Question:
I am trying to change the width of the grey area and move the circle layer based on some value from 1 to 100.
I am using D3.js with SVG images. Below is the code of the svg image but I am not able to change width since the path tag doesn't have any direct attribute to do that.
'''
<?xml version="1.0" encoding="UTF-8"?>
<!DOCTYPE svg PUBLIC "-//W3C//DTD SVG 1.1//EN" "http://www.w3.org/Graphics/SVG/1.1/DTD/svg11.dtd">
<!-- Creator: CorelDRAW -->
<svg xmlns="http://www.w3.org/2000/svg" xml:space="preserve" width="2480px" height="3508px" style="shape-rendering:geometricPrecision; text-rendering:geometricPrecision; image-rendering:optimizeQuality; fill-rule:evenodd; clip-rule:evenodd"
viewBox="0 0 2480 3507.43">
<defs>
<style type="text/css">
<![CDATA[
.str0 {stroke:#989B9F;stroke-width:2.08354}
.str1 {stroke:#989B9F;stroke-width:2.08354}
.str2 {stroke:#989B9F;stroke-width:2.08354}
.fil0 {fill:url(#id0)}
.fil1 {fill:url(#id1)}
.fil2 {fill:url(#id2)}
]]>
</style>
<linearGradient id="id0" gradientUnits="userSpaceOnUse" x1="301.84" y1="146.253" x2="301.84" y2="122.891">
<stop offset="0" style="stop-color:#D7D9DC"/>
<stop offset="1" style="stop-color:white"/>
</linearGradient>
<linearGradient id="id1" gradientUnits="userSpaceOnUse" x1="191.679" y1="122.891" x2="191.679" y2="146.253">
<stop offset="0" style="stop-color:#D7D9DC"/>
<stop offset="1" style="stop-color:#42494C"/>
</linearGradient>
<linearGradient id="id2" gradientUnits="userSpaceOnUse" x1="259.354" y1="155.487" x2="259.354" y2="113.657">
<stop offset="0" style="stop-color:#D7D9DC"/>
<stop offset="1" style="stop-color:white"/>
</linearGradient>
</defs>
<g id="Layer_x0020_1">
<metadata id="CorelCorpID_0Corel-Layer"/>
<path class="fil0 str0" d="M470.747 146.253l-337.814 0c-6.42438,0 -11.6808,-5.25642 -11.6808,-11.6808l0 0c0,-6.42438 5.25642,-11.6808 11.6808,-11.6808l337.814 0c6.42438,0 11.6808,5.25642 11.6808,11.6808l0 0c0,6.42438 -5.25642,11.6808 -11.6808,11.6808z"/>
</g>
<g id="Layer_x0020_2">
<metadata id="CorelCorpID_1Corel-Layer"/>
<path class="fil1 str1" d="M132.933 122.891l117.492 0c6.42438,0 11.6808,5.25642 11.6808,11.6808l0 0c0,6.42438 -5.25642,11.6808 -11.6808,11.6808l-117.492 0c-6.42438,0 -11.6808,-5.25642 -11.6808,-11.6808l0 0c0,-6.42438 5.25642,-11.6808 11.6808,-11.6808z"/>
</g>
<g id="Layer_x0020_3">
<metadata id="CorelCorpID_2Corel-Layer"/>
<circle class="fil2 str2" cx="259.353" cy="134.572" r="20.9144"/>
</g>
</svg>
'''
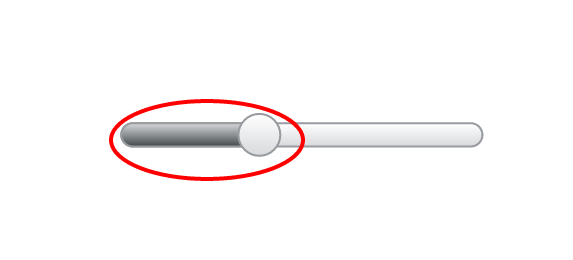
Answer: I'd recommend using a rects instead of a paths for the slider. If you create SVG that you need to make dynamic, then it's usually a better idea to create it by hand rather than using a visual editor (especially if it's as simple as in this case). The visual editor not only creates a lot of code that's not needed, it also chooses coordinate values that are pretty much random.
<URL>, using rects instead of paths, making the fader span horizontally from coordinates 0 to 100 for easier assignment of values:
'''
<svg xmlns="http://www.w3.org/2000/svg" width="300" height="50" viewBox="-10 -5 110 20">
<defs>
<style type="text/css">
.fader {stroke:#989B9F}
.faderBackground,
.faderKnob {fill:url(#lightFaderGradient)}
.faderForeground {fill:url(#darkFaderGradient)}
</style>
<linearGradient id="darkFaderGradient" gradientUnits="objectBoundingBox" x2="0" y2="1">
<stop offset="0" stop-color="#D7D9DC"/>
<stop offset="1" stop-color="#42494C"/>
</linearGradient>
<linearGradient id="lightFaderGradient" gradientUnits="objectBoundingBox" x2="0" y2="1">
<stop offset="0" stop-color="white"/>
<stop offset="1" stop-color="#D7D9DC"/>
</linearGradient>
</defs>
<g id="myFader" class="fader">
<rect class="faderBackground" width="100" height="10" rx="5"/>
<rect class="faderForeground" width="50" height="10" rx="5"/>
<circle class="faderKnob" cy="5" cx="50" r="7"/>
</g>
</svg>
'''
I added some example JS code using standard DOM manipulation, but of course you can use d3.js for more conventient code:
'''
var faderX = parseFloat(prompt("Enter a value from 0 to 100"))
var fader = document.getElementById("myFader")
fader.getElementsByClassName("faderKnob")[0]
.setAttribute("cx",faderX)
fader.getElementsByClassName("faderForeground")[0]
.setAttribute("width",faderX)
'''